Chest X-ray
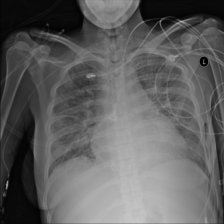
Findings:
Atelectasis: negative
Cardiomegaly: negative
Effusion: negative
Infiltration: positive
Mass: negative
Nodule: positive
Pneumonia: negative
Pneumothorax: negative
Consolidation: negative
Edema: negative
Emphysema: negative
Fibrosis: negative
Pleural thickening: negative
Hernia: negative